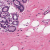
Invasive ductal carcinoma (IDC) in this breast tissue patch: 0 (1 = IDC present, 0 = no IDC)